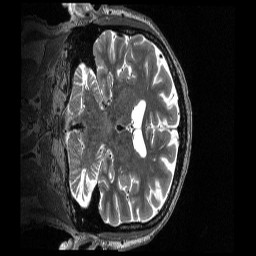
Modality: T2w
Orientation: coronal
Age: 70
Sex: male
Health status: healthy
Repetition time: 3.2 s
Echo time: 0.563 s